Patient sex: M
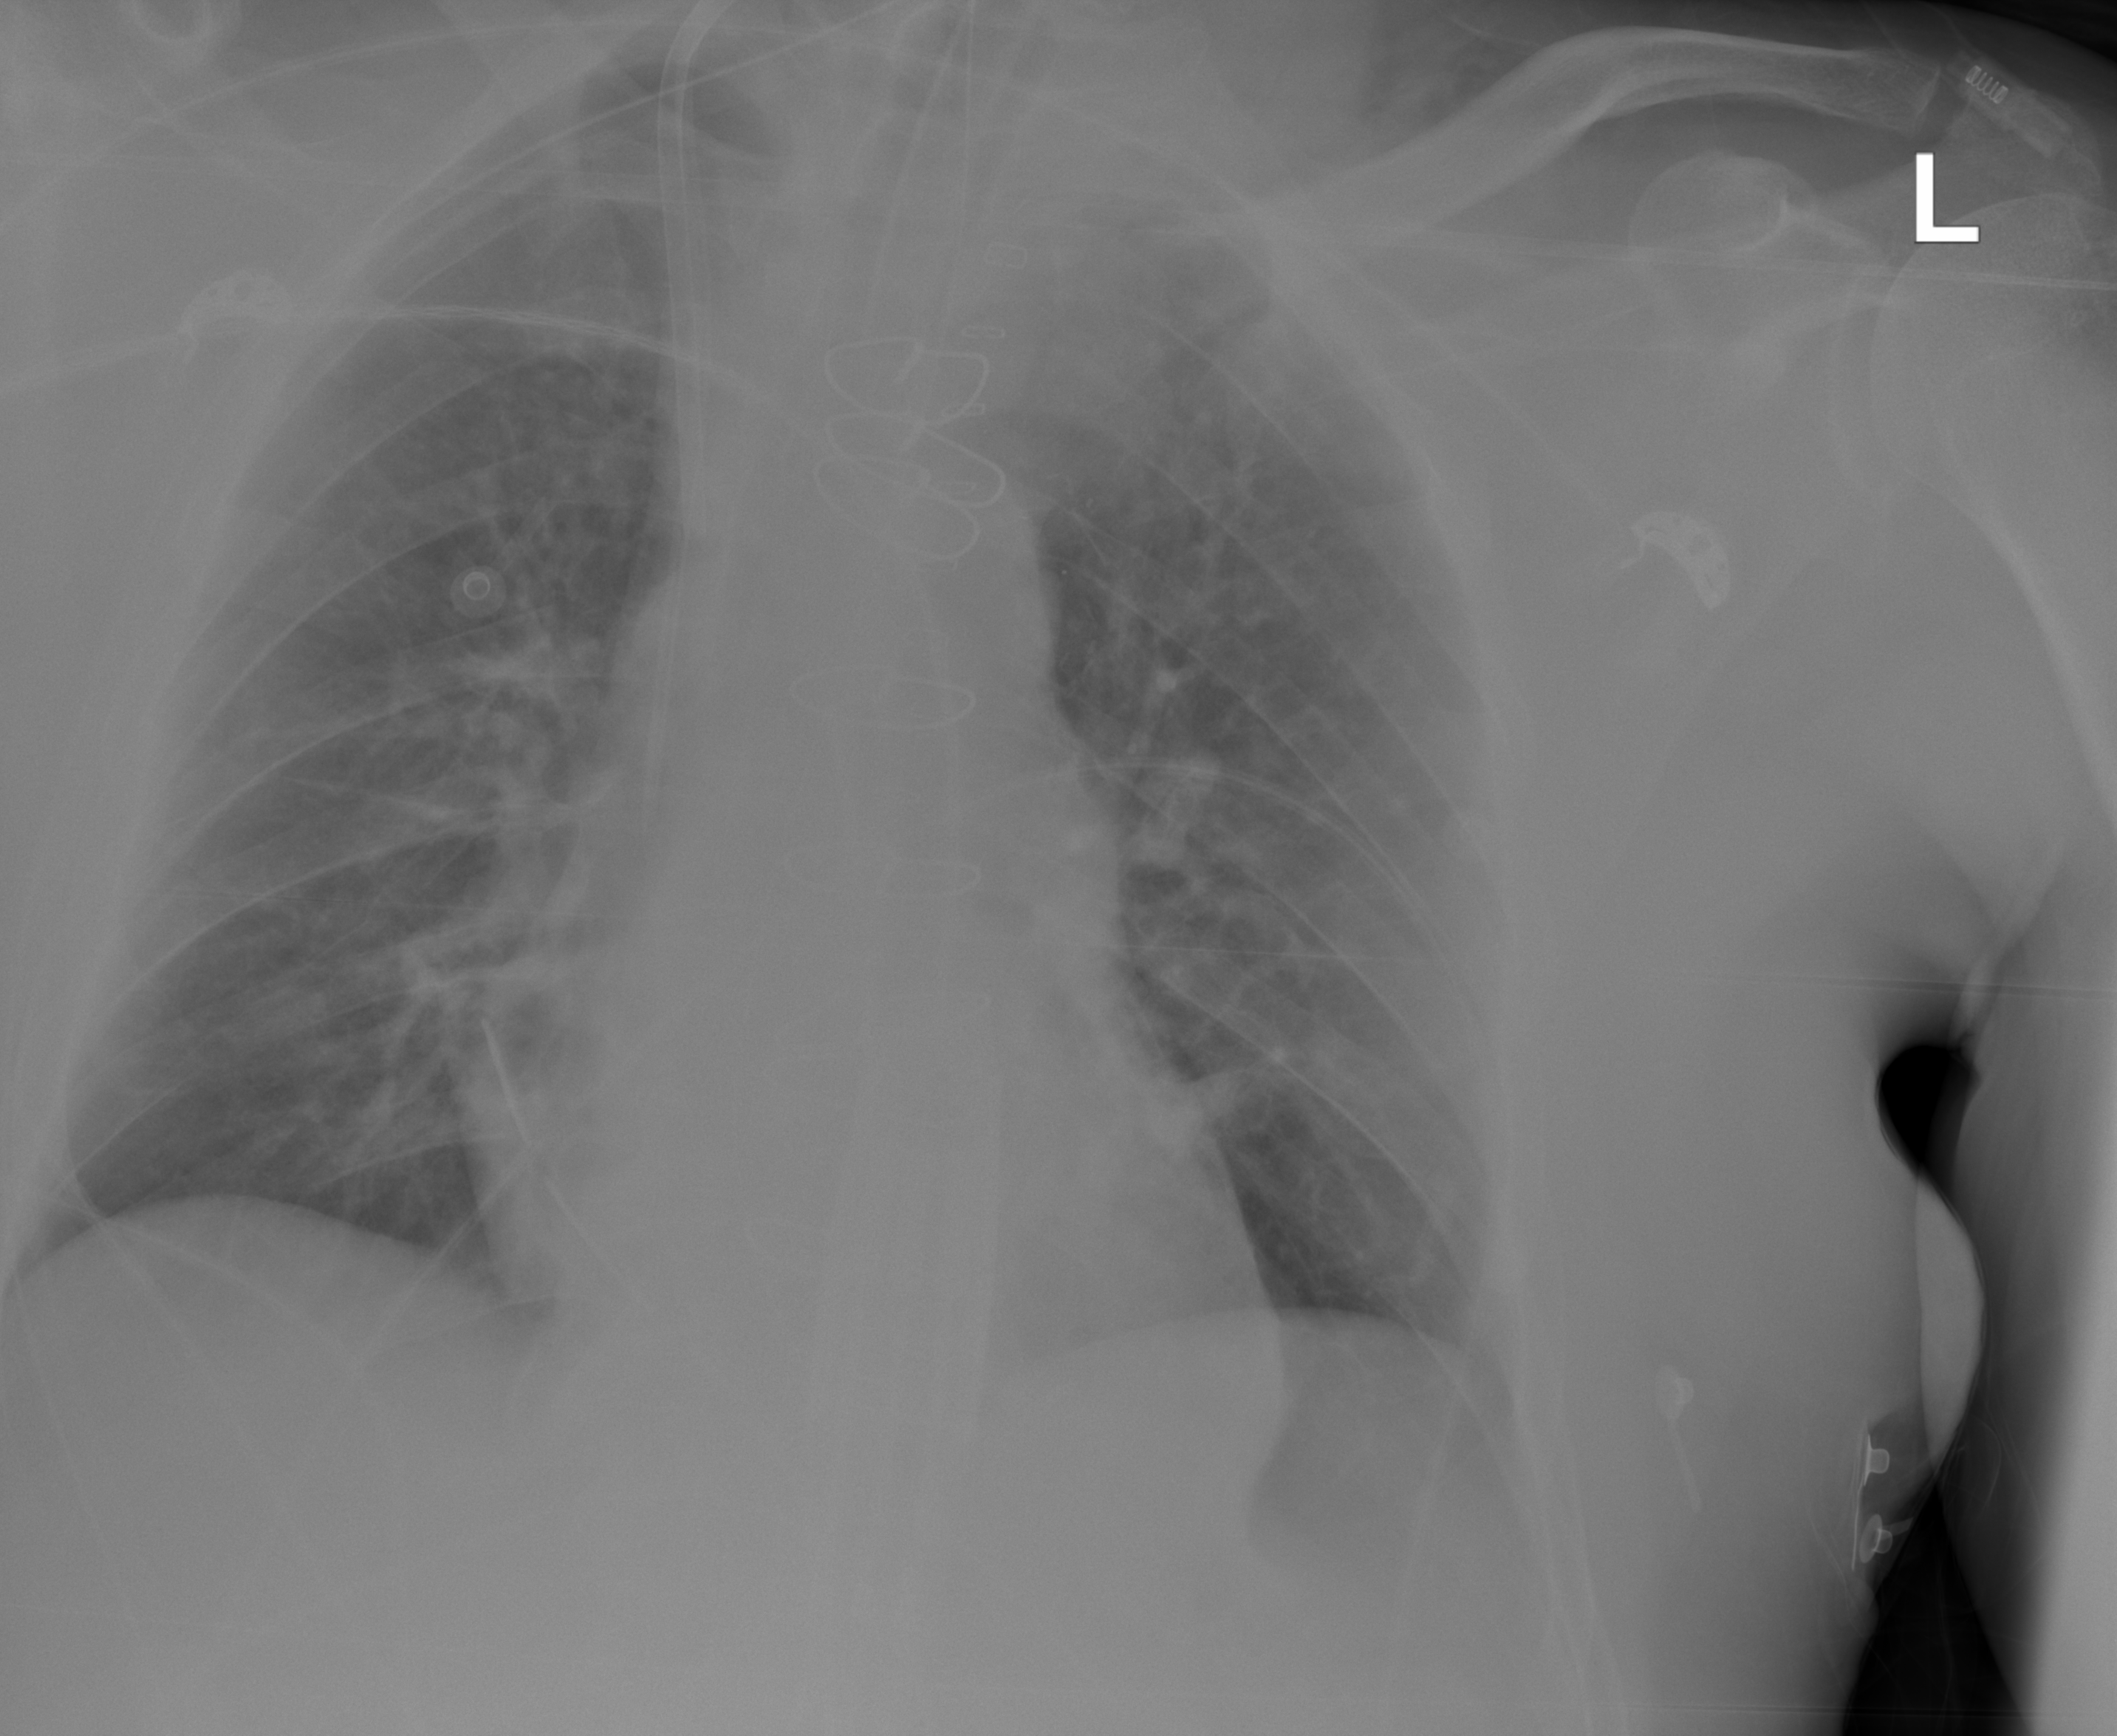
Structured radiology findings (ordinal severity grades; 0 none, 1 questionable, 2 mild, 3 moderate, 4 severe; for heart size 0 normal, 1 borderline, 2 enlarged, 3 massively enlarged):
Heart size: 0
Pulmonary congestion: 2
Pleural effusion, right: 0
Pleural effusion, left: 0
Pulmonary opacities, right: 2
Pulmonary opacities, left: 2
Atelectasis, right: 2
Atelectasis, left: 2